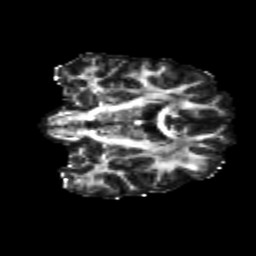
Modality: FA
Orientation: coronal
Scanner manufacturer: siemens
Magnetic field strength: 3 T
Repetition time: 4.16 s
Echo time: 0.0806 s